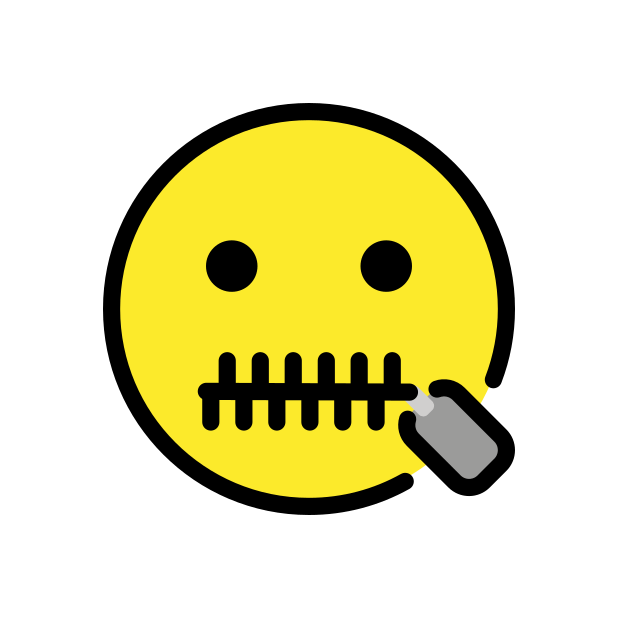
Emoji: 🤐
Name: zipper-mouth face
Unicode: 0x1f910